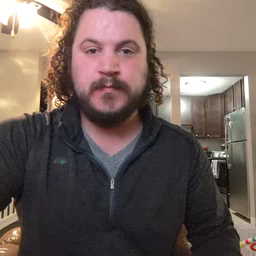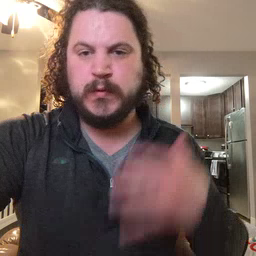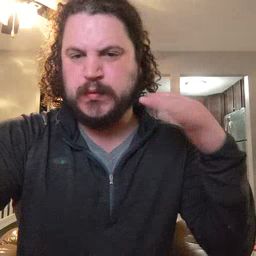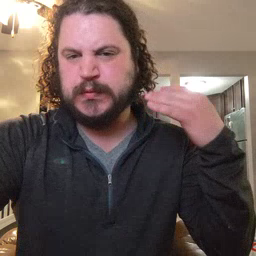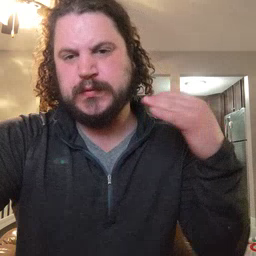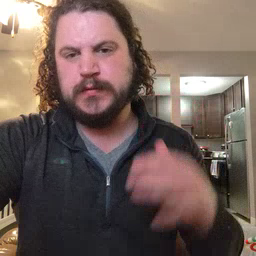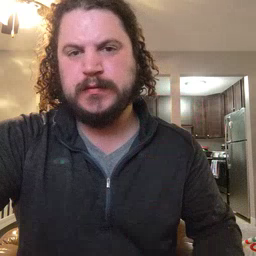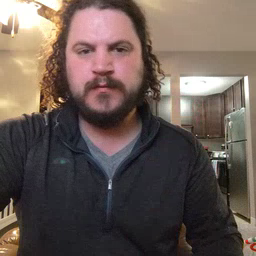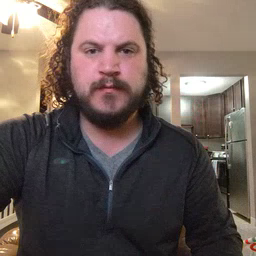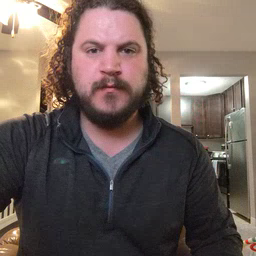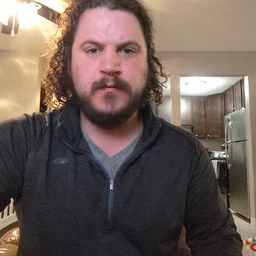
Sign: noisy